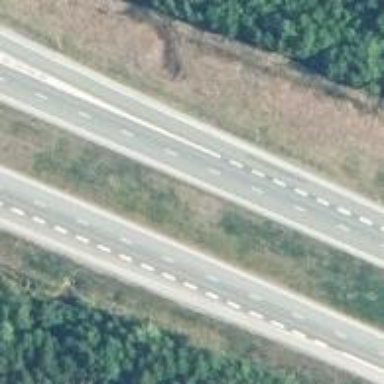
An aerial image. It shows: Asphalt motorway.